Question: Here, i subtract 128.0 and 129.0 from a float variable 2M times.
'''
#include "stdafx.h"
#include<stdlib.h> //is this the problem? Or am i doing something wrong?
int main()
{
float d1=3.0e9;
printf("
before: %f
",d1);
for(int i=0;i<<PHONE>;i++) d1=d1-128.0; //doesnt change!
printf("
after : %f
",d1);
for(int i=0;i<<PHONE>;i++) d1=d1-129.0; //does change!
printf("
after2: %f
",d1);
//is 129 is the minimum step for sub/add ? Isnt this wrong?
//Is this about exponential part 10^9 ?
getchar();
return 0;
}
'''
Output:

Why this float does not change by adding/subbing by operands smaller then 129? Because i choose the initial float value 3.0e9 ?
When i choose initial value 3.0e10, both initialization and both subtractions dont work.
When i choose initial value 3.0e8, minimum change is 17. So 16 doesnt change. :(
So, thanks for answers, . When initial value get smaller, minimum step gets smaller according to .
VC++ 2010 express . windows xp 32 bit. pentium-m
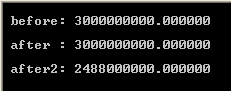
Answer: We can understand what's going on by looking at the anatomy of a <URL>.
Now we have 23 sub-unity binary digits left for the mantissa. That means that the smallest increment, i.e. the difference between to adjacent values of the mantissa, is a number with binary scale 31 - 23 = 8. Since 128 is 2, we see that it is just small enough to fall off the end of the mantissa, while 129 is large enough to be visible.